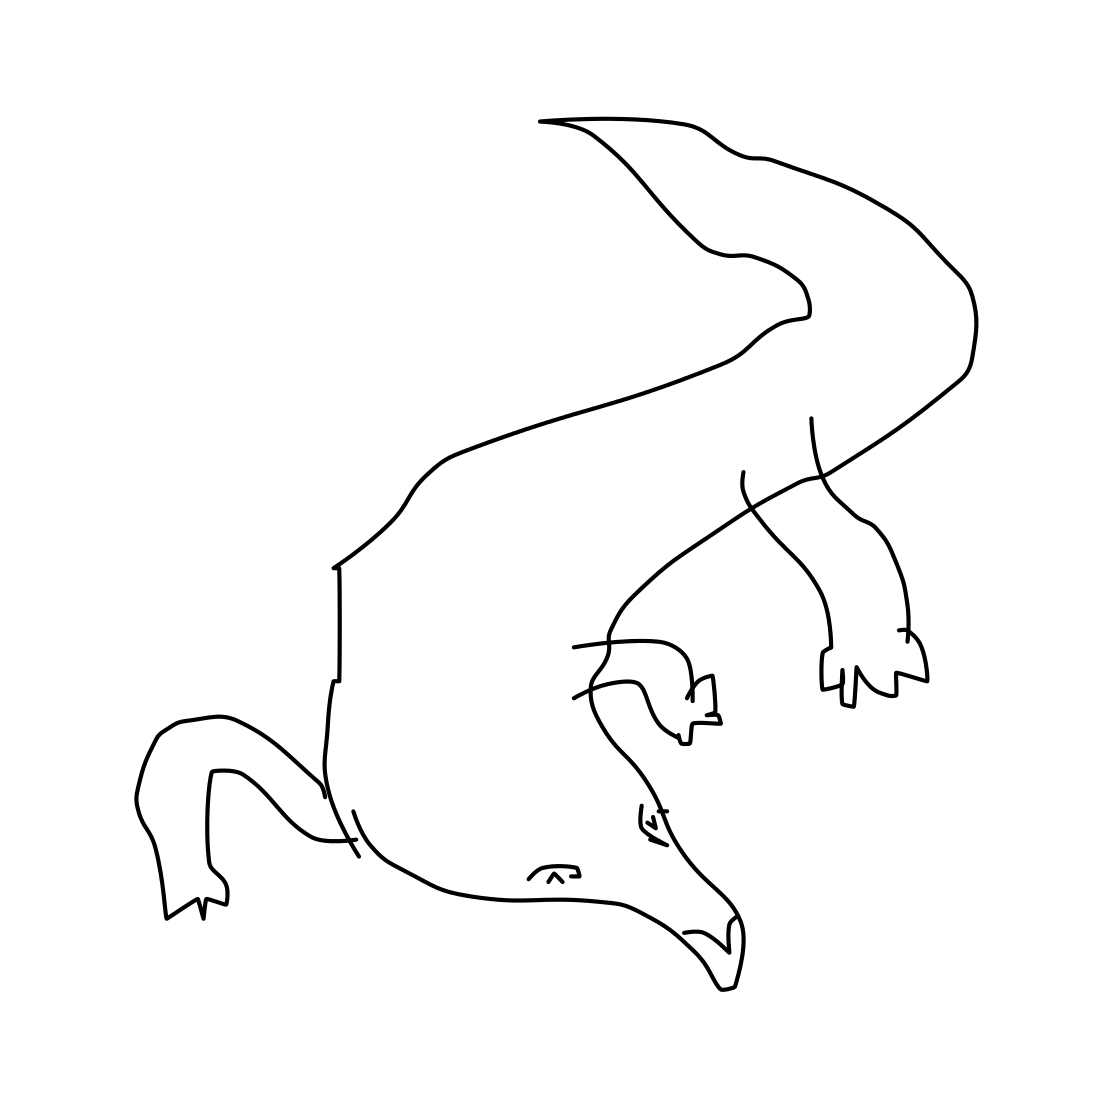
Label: crocodile